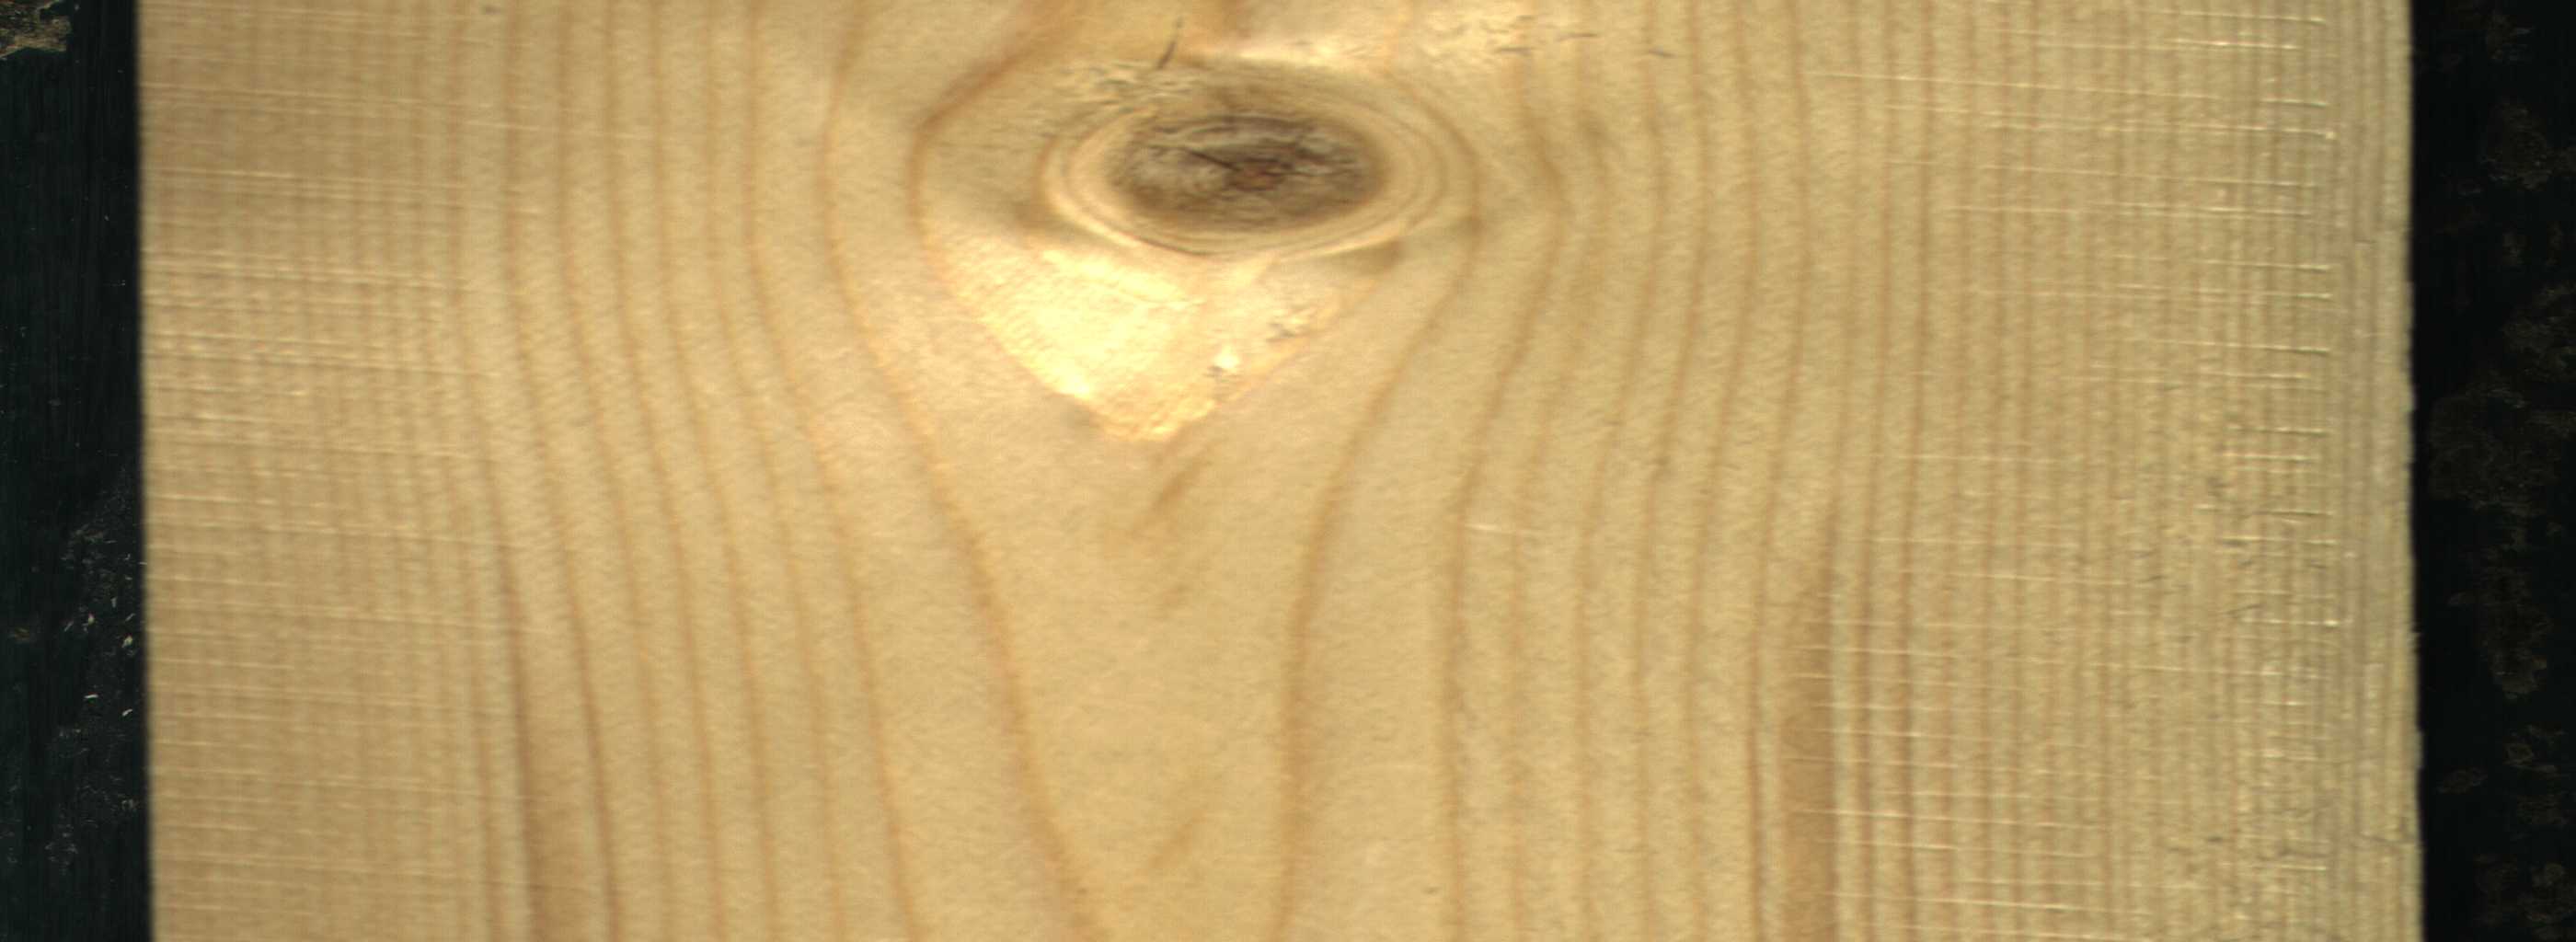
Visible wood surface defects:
knot_with_crack